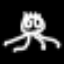
Label: octagon